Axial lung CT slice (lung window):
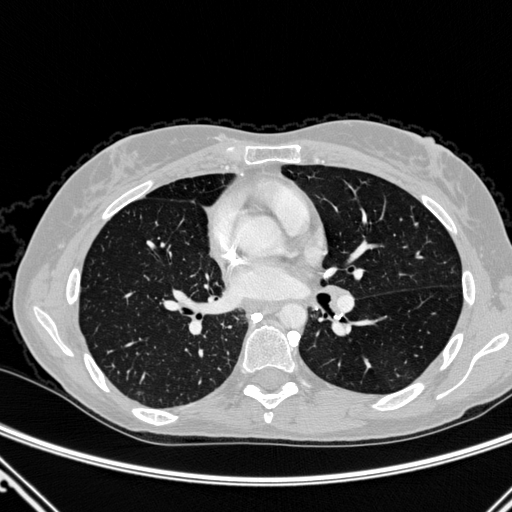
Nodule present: no